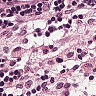
Metastatic tissue present: no